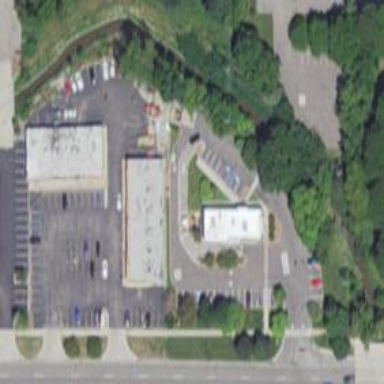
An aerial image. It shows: Convenience shop.